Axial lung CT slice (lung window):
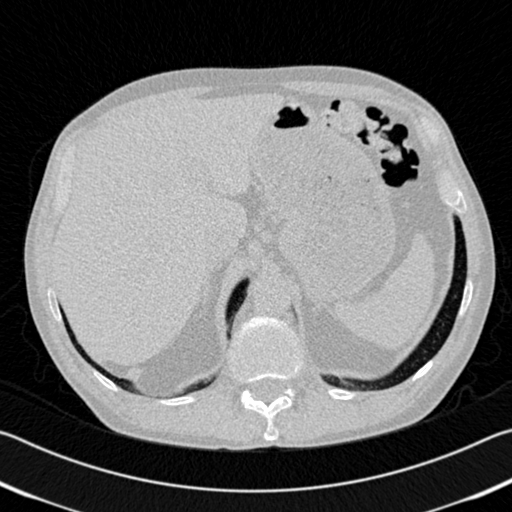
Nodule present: no